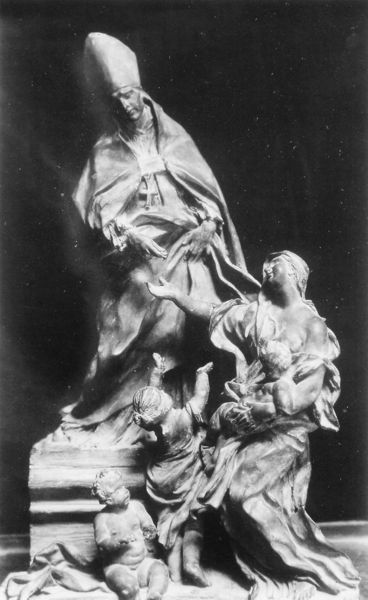
Titel: Die Wohltätigkeit des Heiligen Tommaso da Villanova (Caritas), Bozzetto
Künstler: Melchiorre Cafà
Institution: La Valetta, Museo
Schlagwörter: hand, mann, umhang, mädchen, frau, marmor, blick, arm, barock, sockel, geistlicher, mantel, kind, mutter, kinder, skulptur, statue, italien, bischof, papst, plastik, foto, kreuz, geben, schwarzweiß, photo, heiliger, mitra, bitte, spende, ornat, betteln, figurengruppe, flehend, bischog, bischofsmütze, beteln, 1700